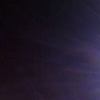
Label: space